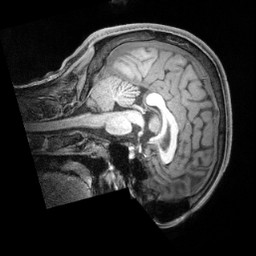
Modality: T1w
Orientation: sagittal
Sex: male
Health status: ill
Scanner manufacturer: siemens
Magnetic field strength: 3 T
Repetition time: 2.4 s
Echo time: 0.00201 s